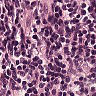
Metastatic tissue present: no